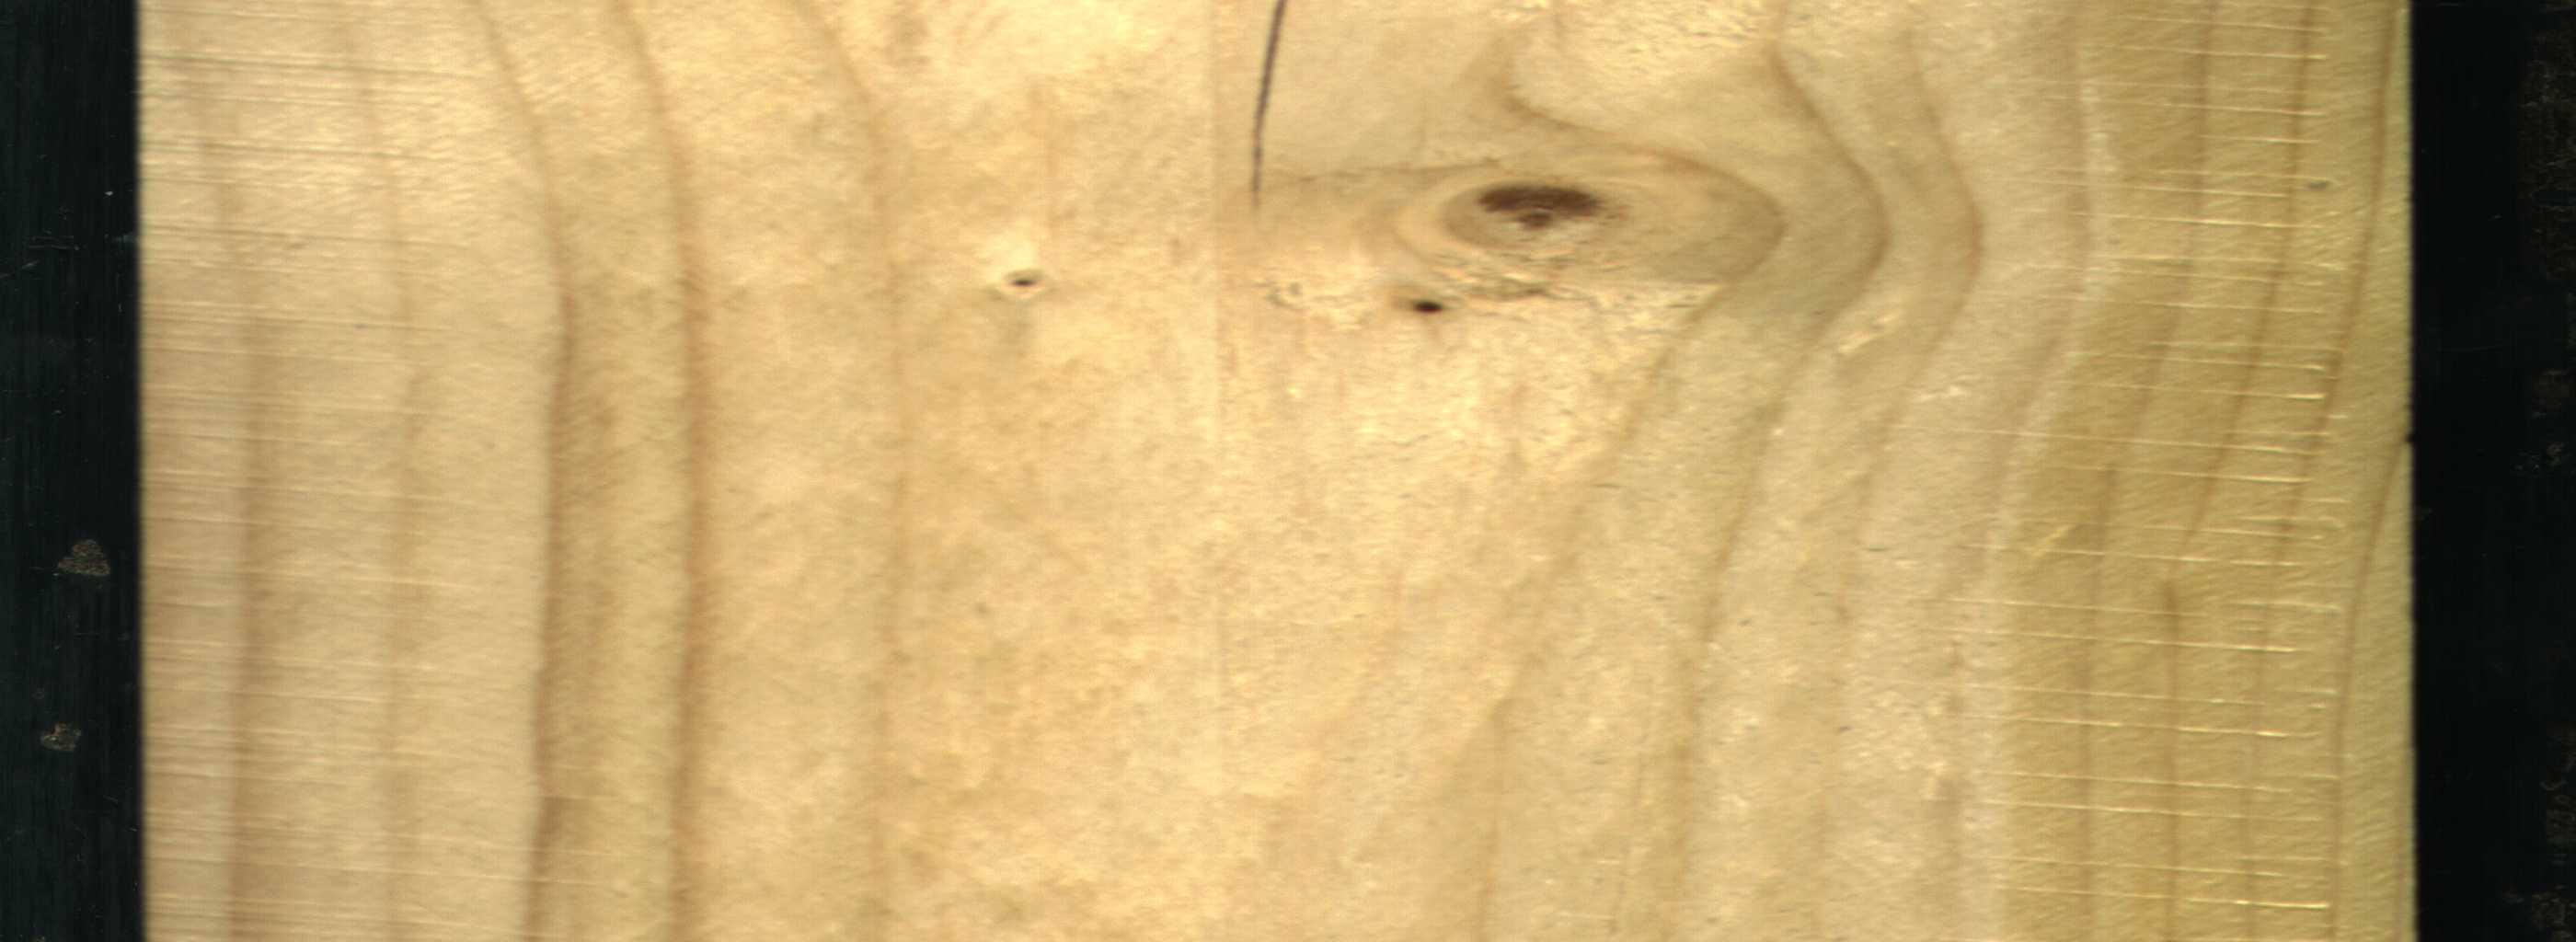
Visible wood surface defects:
Crack
Live_Knot
Live_Knot
Live_Knot